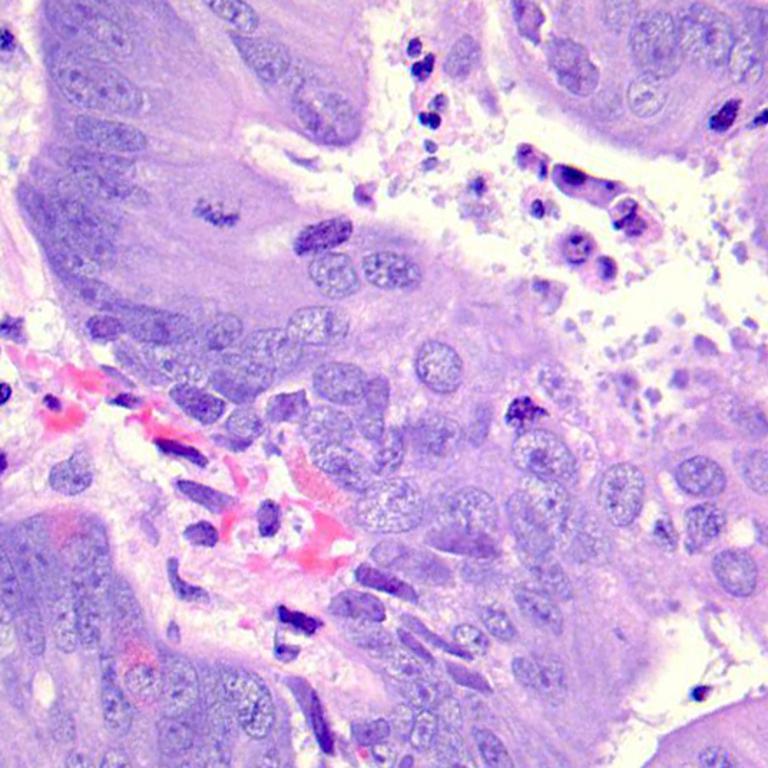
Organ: colon
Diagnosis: adenocarcinomas